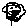
Label: flower